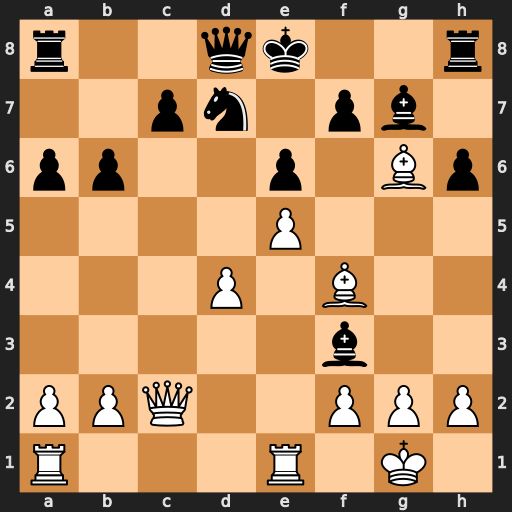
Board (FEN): r2qk2r/2pn1pb1/pp2p1Bp/4P3/3P1B2/5b2/PPQ2PPP/R3R1K1
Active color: w
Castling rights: kq
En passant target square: -
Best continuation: gxf3 fxg6 Qxg6+